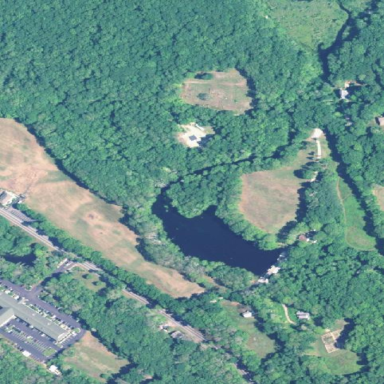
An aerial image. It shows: Pond with natural water.